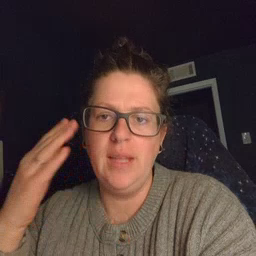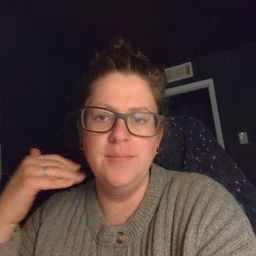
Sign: head